Field crop: maize
Growth stage: 2
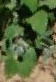
Species: chenopodium